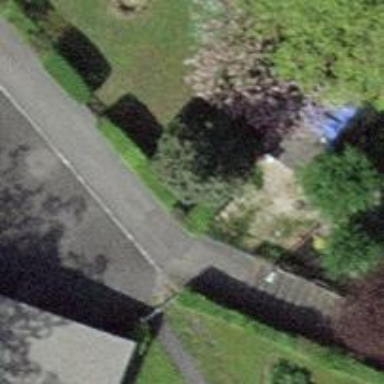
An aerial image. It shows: Paved footway.